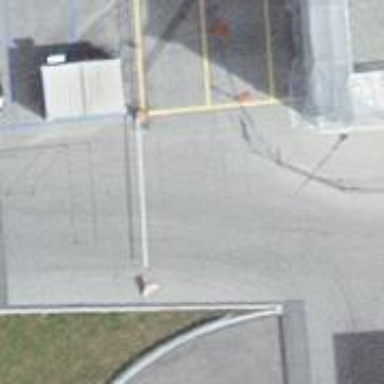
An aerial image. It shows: Lift gate barrier.